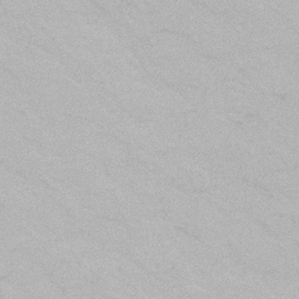
Label: frost